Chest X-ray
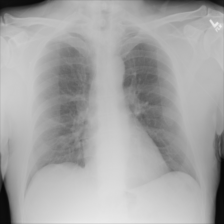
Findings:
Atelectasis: negative
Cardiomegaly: negative
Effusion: negative
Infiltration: negative
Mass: negative
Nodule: negative
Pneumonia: negative
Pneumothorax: negative
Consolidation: negative
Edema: negative
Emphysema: negative
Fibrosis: negative
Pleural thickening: negative
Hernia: negative